Question: I'm using WooCommerce and I'd like to hide the "Linked Products" tab in the backend. I found a hook to add tabs ('woocommerce_product_write_panel_tabs') but I'm not sure if it's also possible to hide certain tabs with this hook.
Thanks for any help!

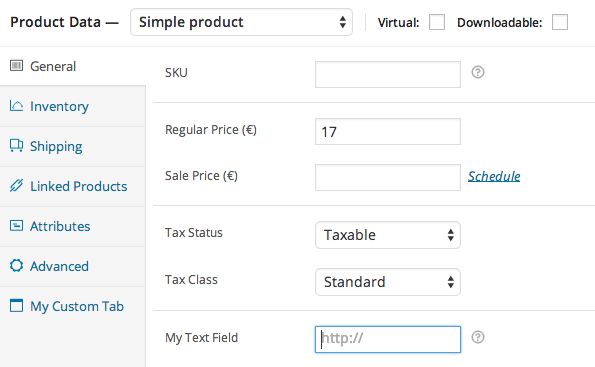
Answer: Adding the following to the wp-admin.min.css should remove the linked products.
'''
li.linked_product_options.linked_product_tab
{
display:none !important;
}
'''